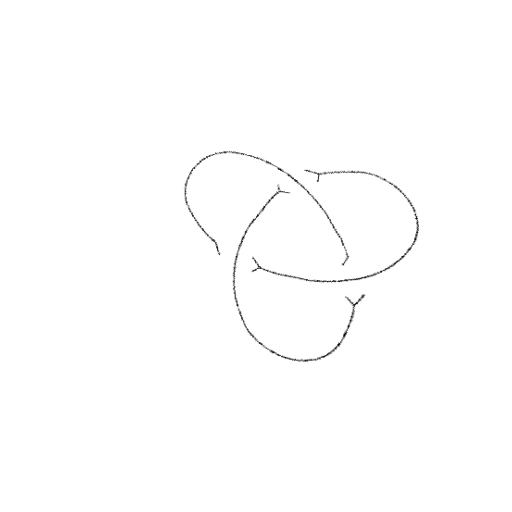
Crossing number: 3